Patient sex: M
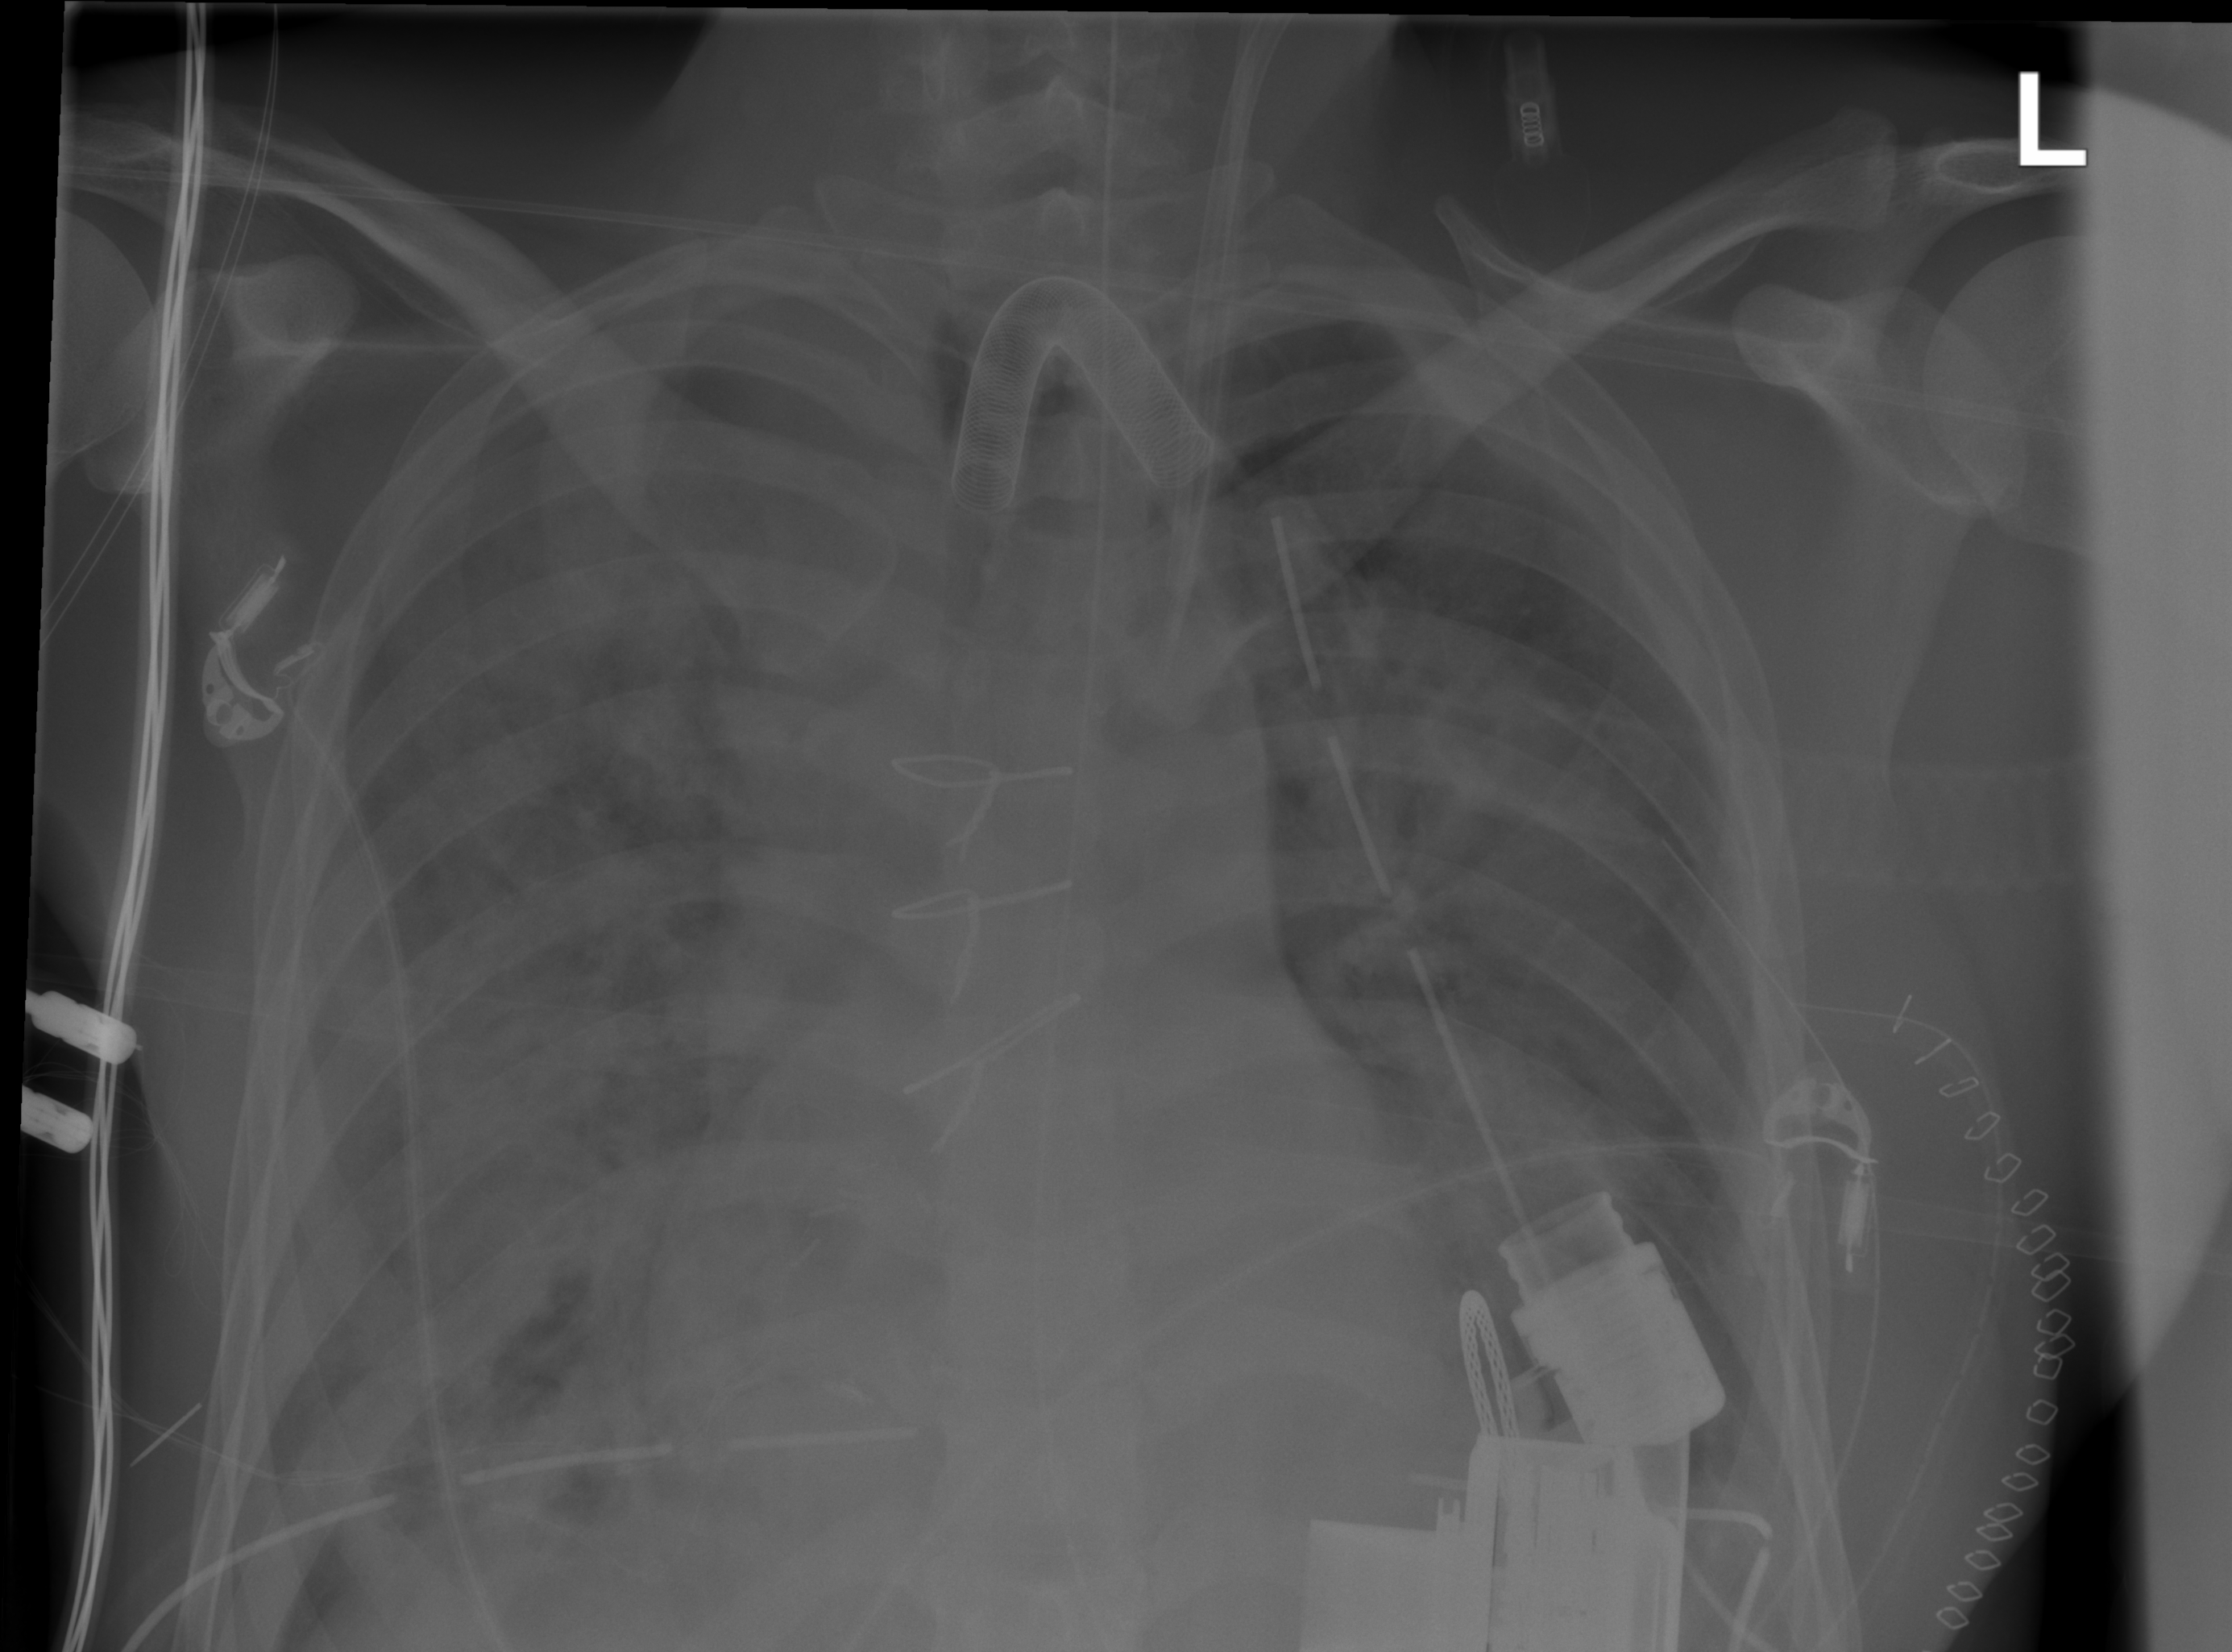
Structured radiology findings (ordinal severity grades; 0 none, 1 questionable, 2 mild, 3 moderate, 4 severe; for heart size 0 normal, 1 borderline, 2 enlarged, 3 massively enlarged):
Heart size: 2
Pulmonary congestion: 2
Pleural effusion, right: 2
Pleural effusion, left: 2
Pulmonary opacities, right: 3
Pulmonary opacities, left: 2
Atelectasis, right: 3
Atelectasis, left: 2